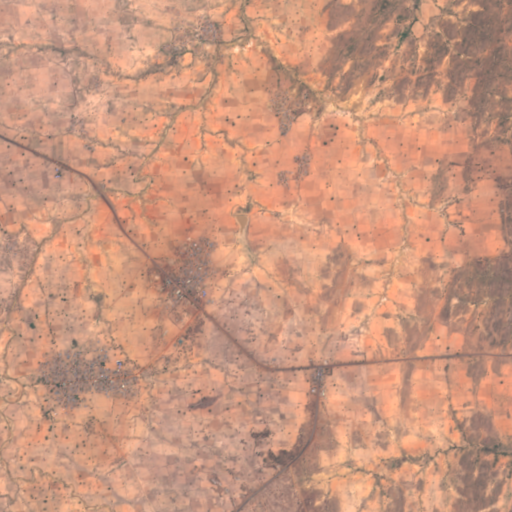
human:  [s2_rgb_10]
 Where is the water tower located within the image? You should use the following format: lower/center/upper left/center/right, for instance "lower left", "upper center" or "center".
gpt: The water tower is located in the center of the image.
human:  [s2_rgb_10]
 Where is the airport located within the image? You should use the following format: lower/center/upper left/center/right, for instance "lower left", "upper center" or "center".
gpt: There is no airport in the image.